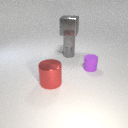
small purple rubber cylinder in front of small gray metal cylinder